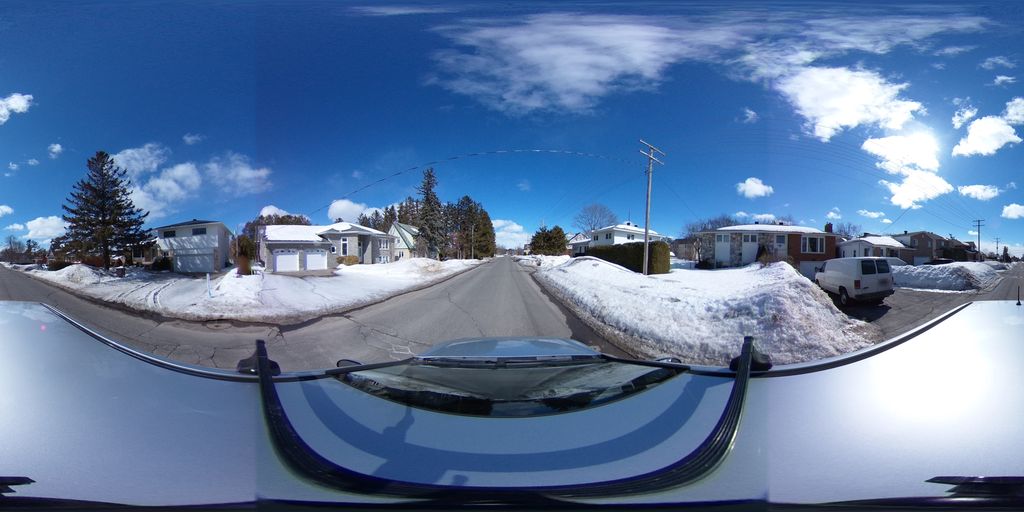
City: ottawa-gatineau